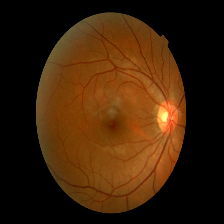
Diabetic retinopathy grade: Mild